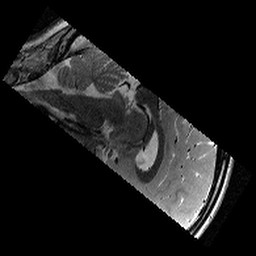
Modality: T2w
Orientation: sagittal
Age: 11
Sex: female
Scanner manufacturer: siemens
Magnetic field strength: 3 T
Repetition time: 9.23 s
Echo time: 0.067 s